Question: I have been looking for a some working code for the last couple of days to set up a treeview in my WPF app to display some database data. I use VB as i am much more confident in it - which drastically limited the code examples out there. More examples i found used manually entered data to populate each node versus a database which was little help.
I finally found some code which bound the each node to a query and related the query via a DataRelation. Great this should work perfect!
The example used the Northwind database so I changed it to my database and plugged in the queries. To my shock the treeview populated fine except.... all the data is invisible.
Here is the code:
'''
Imports MySql.Data.MySqlClient
Imports System.Data
Imports System.ComponentModel
Imports System.Xml
Imports System.IO
Class Window2
Dim connStr As String = "Server=127.0.0.1;Database=psdb;Uid=root;Pwd=;Connect Timeout=30;"
Dim conn As New MySqlConnection(connStr)
Function GetRelationalData() As DataSet
Dim CategoryAdapter As MySqlDataAdapter = New MySqlDataAdapter("select distinct Dist_name, dist_id from distributors".ToString, conn)
Dim ProductsAdapter As MySqlDataAdapter = New MySqlDataAdapter("select d.dist_id, t.Title_name, title_id from titles t, distributors d where d.dist_id = t.dist_id".ToString, conn)
Dim ProductData As DataSet = New DataSet()
CategoryAdapter.Fill(ProductData, "Categories") 'fill Categories
ProductsAdapter.Fill(ProductData, "Products") 'fill products
Dim CategoryRelation As DataRelation
CategoryRelation = New DataRelation("ChildrenRelationship", _
ProductData.Tables("Categories").Columns("dist_id"), _
ProductData.Tables("Products").Columns("dist_id"), True)
CategoryRelation.Nested = True
ProductData.Relations.Add(CategoryRelation)
Return ProductData
End Function
Private Sub Button1_Click(ByVal sender As System.Object, _
ByVal e As RoutedEventArgs) Handles Button1.Click
BindData()
End Sub
Private Sub BindData()
TreeView1.DataContext = GetRelationalData()
End Sub
End Class
'''
and the XAML:
'''
<Window x:Class="Window2"
xmlns="http://schemas.microsoft.com/winfx/2006/xaml/presentation"
xmlns:x="http://schemas.microsoft.com/winfx/2006/xaml"
Title="Window1" Height="400" Width="550"><Window.Resources>
<DataTemplate x:Key="ProductTemplate" >
<TextBlock Text="{Binding ProductName}"></TextBlock>
</DataTemplate>
<HierarchicalDataTemplate x:Key="CategoryTemplate"
ItemsSource="{Binding ChildrenRelationship}"
ItemTemplate="{StaticResource ProductTemplate}">
<TextBlock Text="{Binding CategoryName}"></TextBlock>
</HierarchicalDataTemplate>
</Window.Resources>
<Grid>
'''
and here what i end up with the data seems to be there but you can't see it. Help!

PS there may be some confusion as to the objects. I went back tried to keep as close to the original code as possible when i discovered the problem only replacing the queries with my own - the original code used "Categories" and "Products" where as I "use Distributors" and "Titles"
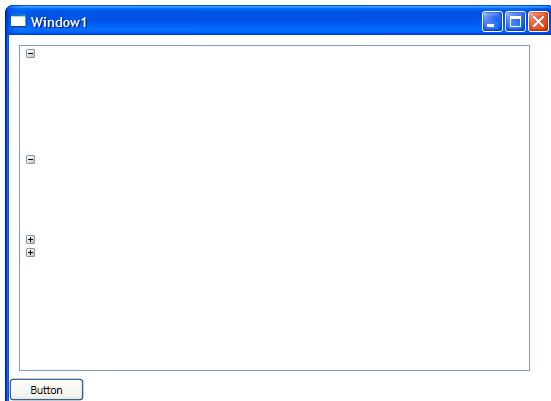
Answer: OK Tim doesnt want the Kudos I guess. Here is the corrected code:
'''
<Window x:Class="Window2"
xmlns="http://schemas.microsoft.com/winfx/2006/xaml/presentation"
xmlns:x="http://schemas.microsoft.com/winfx/2006/xaml"
Title="Window1" Height="400" Width="550">
<Window.Resources>
<DataTemplate x:Key="ProductTemplate" >
<TextBlock Text="{Binding title_name}">
</TextBlock>
</DataTemplate>
<HierarchicalDataTemplate x:Key="CategoryTemplate"
ItemsSource="{Binding ChildrenRelationship}"
ItemTemplate="{StaticResource ProductTemplate}">
<TextBlock Text="{Binding dist_name}"></TextBlock>
</HierarchicalDataTemplate>
</Window.Resources>
<Grid>
'''